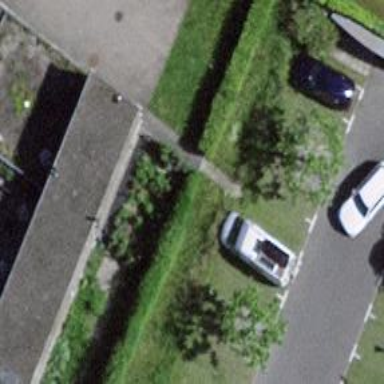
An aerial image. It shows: Hedge acting as barrier.